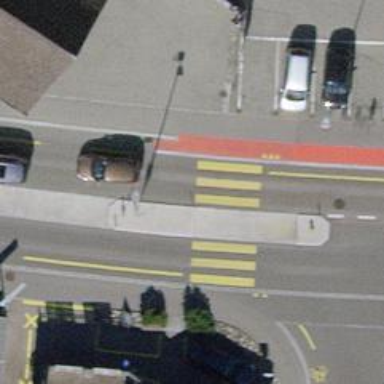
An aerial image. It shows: Footway with marked crossing. The surface is asphalt.